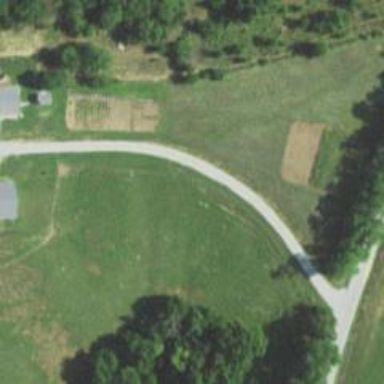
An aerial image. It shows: Driveway.